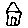
Label: house